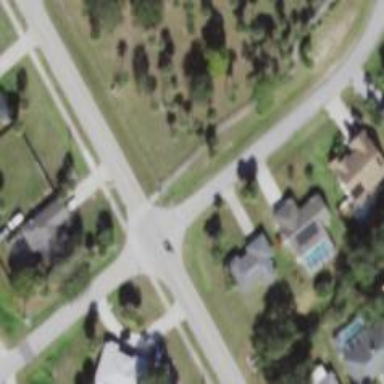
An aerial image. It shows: Marked road crossing.